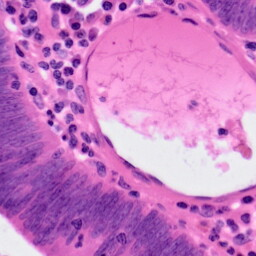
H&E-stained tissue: Colon